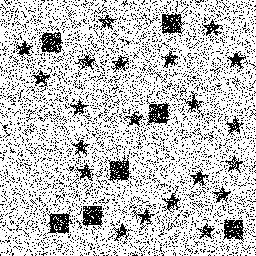
Squares: 7
Triangles: 0
Stars: 21
Total shapes: 28